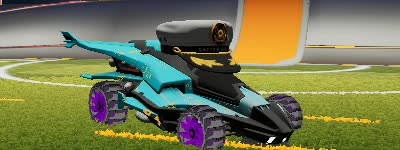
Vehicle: aftershock